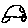
Label: car